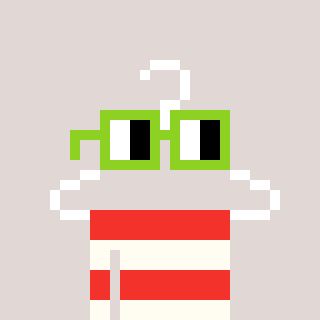
a pixel art character with square light green glasses, a hanger-shaped head and a grayscale-colored body on a warm background